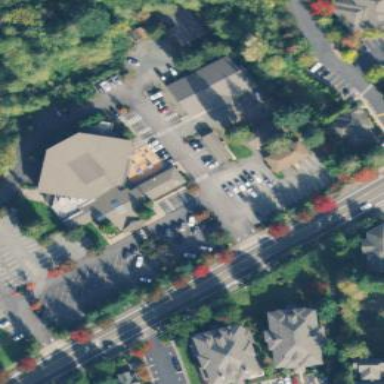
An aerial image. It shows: Building that serves as place of worship.